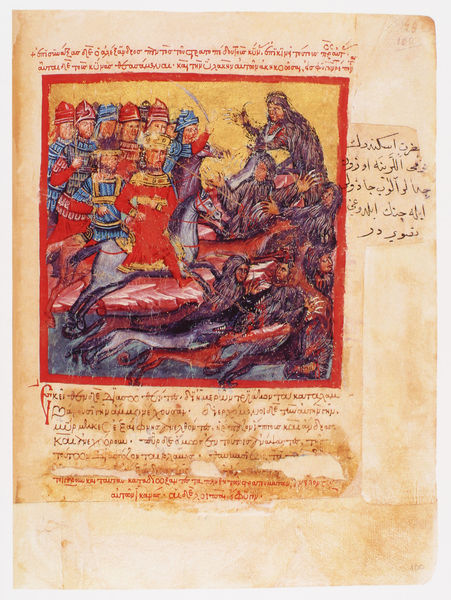
Titel: Der griechische Alexanderroman
Institution: Venedig, Hellenic Institute Codex Gr. 5
Schlagwörter: wolf, hunde, rot, gold, pferd, reiter, schrift, krieg, schlacht, könig, buch, druck, illustration, schwert, schwerter, text, jagd, schimmel, helme, arabisch, griechisch, wesen, buchmalerei, alexander, arabische schrift, alexanderroman